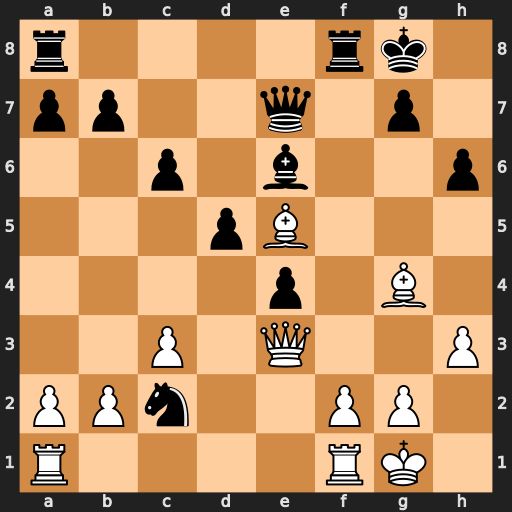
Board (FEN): r4rk1/pp2q1p1/2p1b2p/3pB3/4p1B1/2P1Q2P/PPn2PP1/R4RK1
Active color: w
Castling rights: -
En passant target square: -
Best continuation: Bxe6+ Kh7 Qg3